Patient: sex M, age 64
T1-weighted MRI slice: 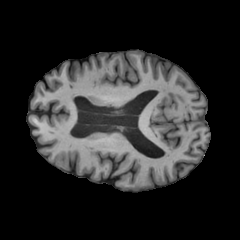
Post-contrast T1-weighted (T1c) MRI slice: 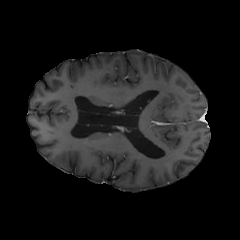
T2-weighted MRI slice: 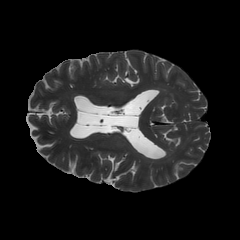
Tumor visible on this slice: no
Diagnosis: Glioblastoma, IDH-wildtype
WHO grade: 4